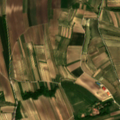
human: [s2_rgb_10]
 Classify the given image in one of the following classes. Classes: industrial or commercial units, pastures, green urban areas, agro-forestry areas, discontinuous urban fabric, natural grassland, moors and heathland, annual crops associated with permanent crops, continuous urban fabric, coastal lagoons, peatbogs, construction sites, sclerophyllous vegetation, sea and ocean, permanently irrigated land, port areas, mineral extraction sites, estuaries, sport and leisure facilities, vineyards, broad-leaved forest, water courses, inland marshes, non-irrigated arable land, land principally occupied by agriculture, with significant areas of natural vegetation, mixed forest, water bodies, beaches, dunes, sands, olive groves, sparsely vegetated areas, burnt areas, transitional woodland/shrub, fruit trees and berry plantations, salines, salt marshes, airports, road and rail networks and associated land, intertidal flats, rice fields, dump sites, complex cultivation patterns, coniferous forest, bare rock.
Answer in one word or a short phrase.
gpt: non-irrigated arable land, vineyards, land principally occupied by agriculture, with significant areas of natural vegetation